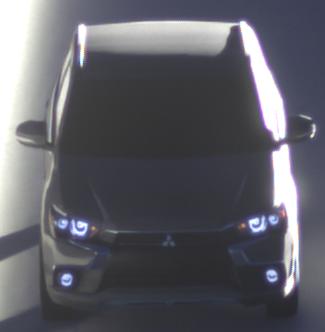
Make: Mitsubishi
Model: Outlander 2.0 Plug-In Hybrid
Detailed model: Outlander (III) Plug-In Hybrid
Model produced from: 2015/10
Model produced until: 2018/08
Doors: 5
Color: gray
Road condition: dry road
Daytime: sunrise or sunset
Contrast: high contrast